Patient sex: F
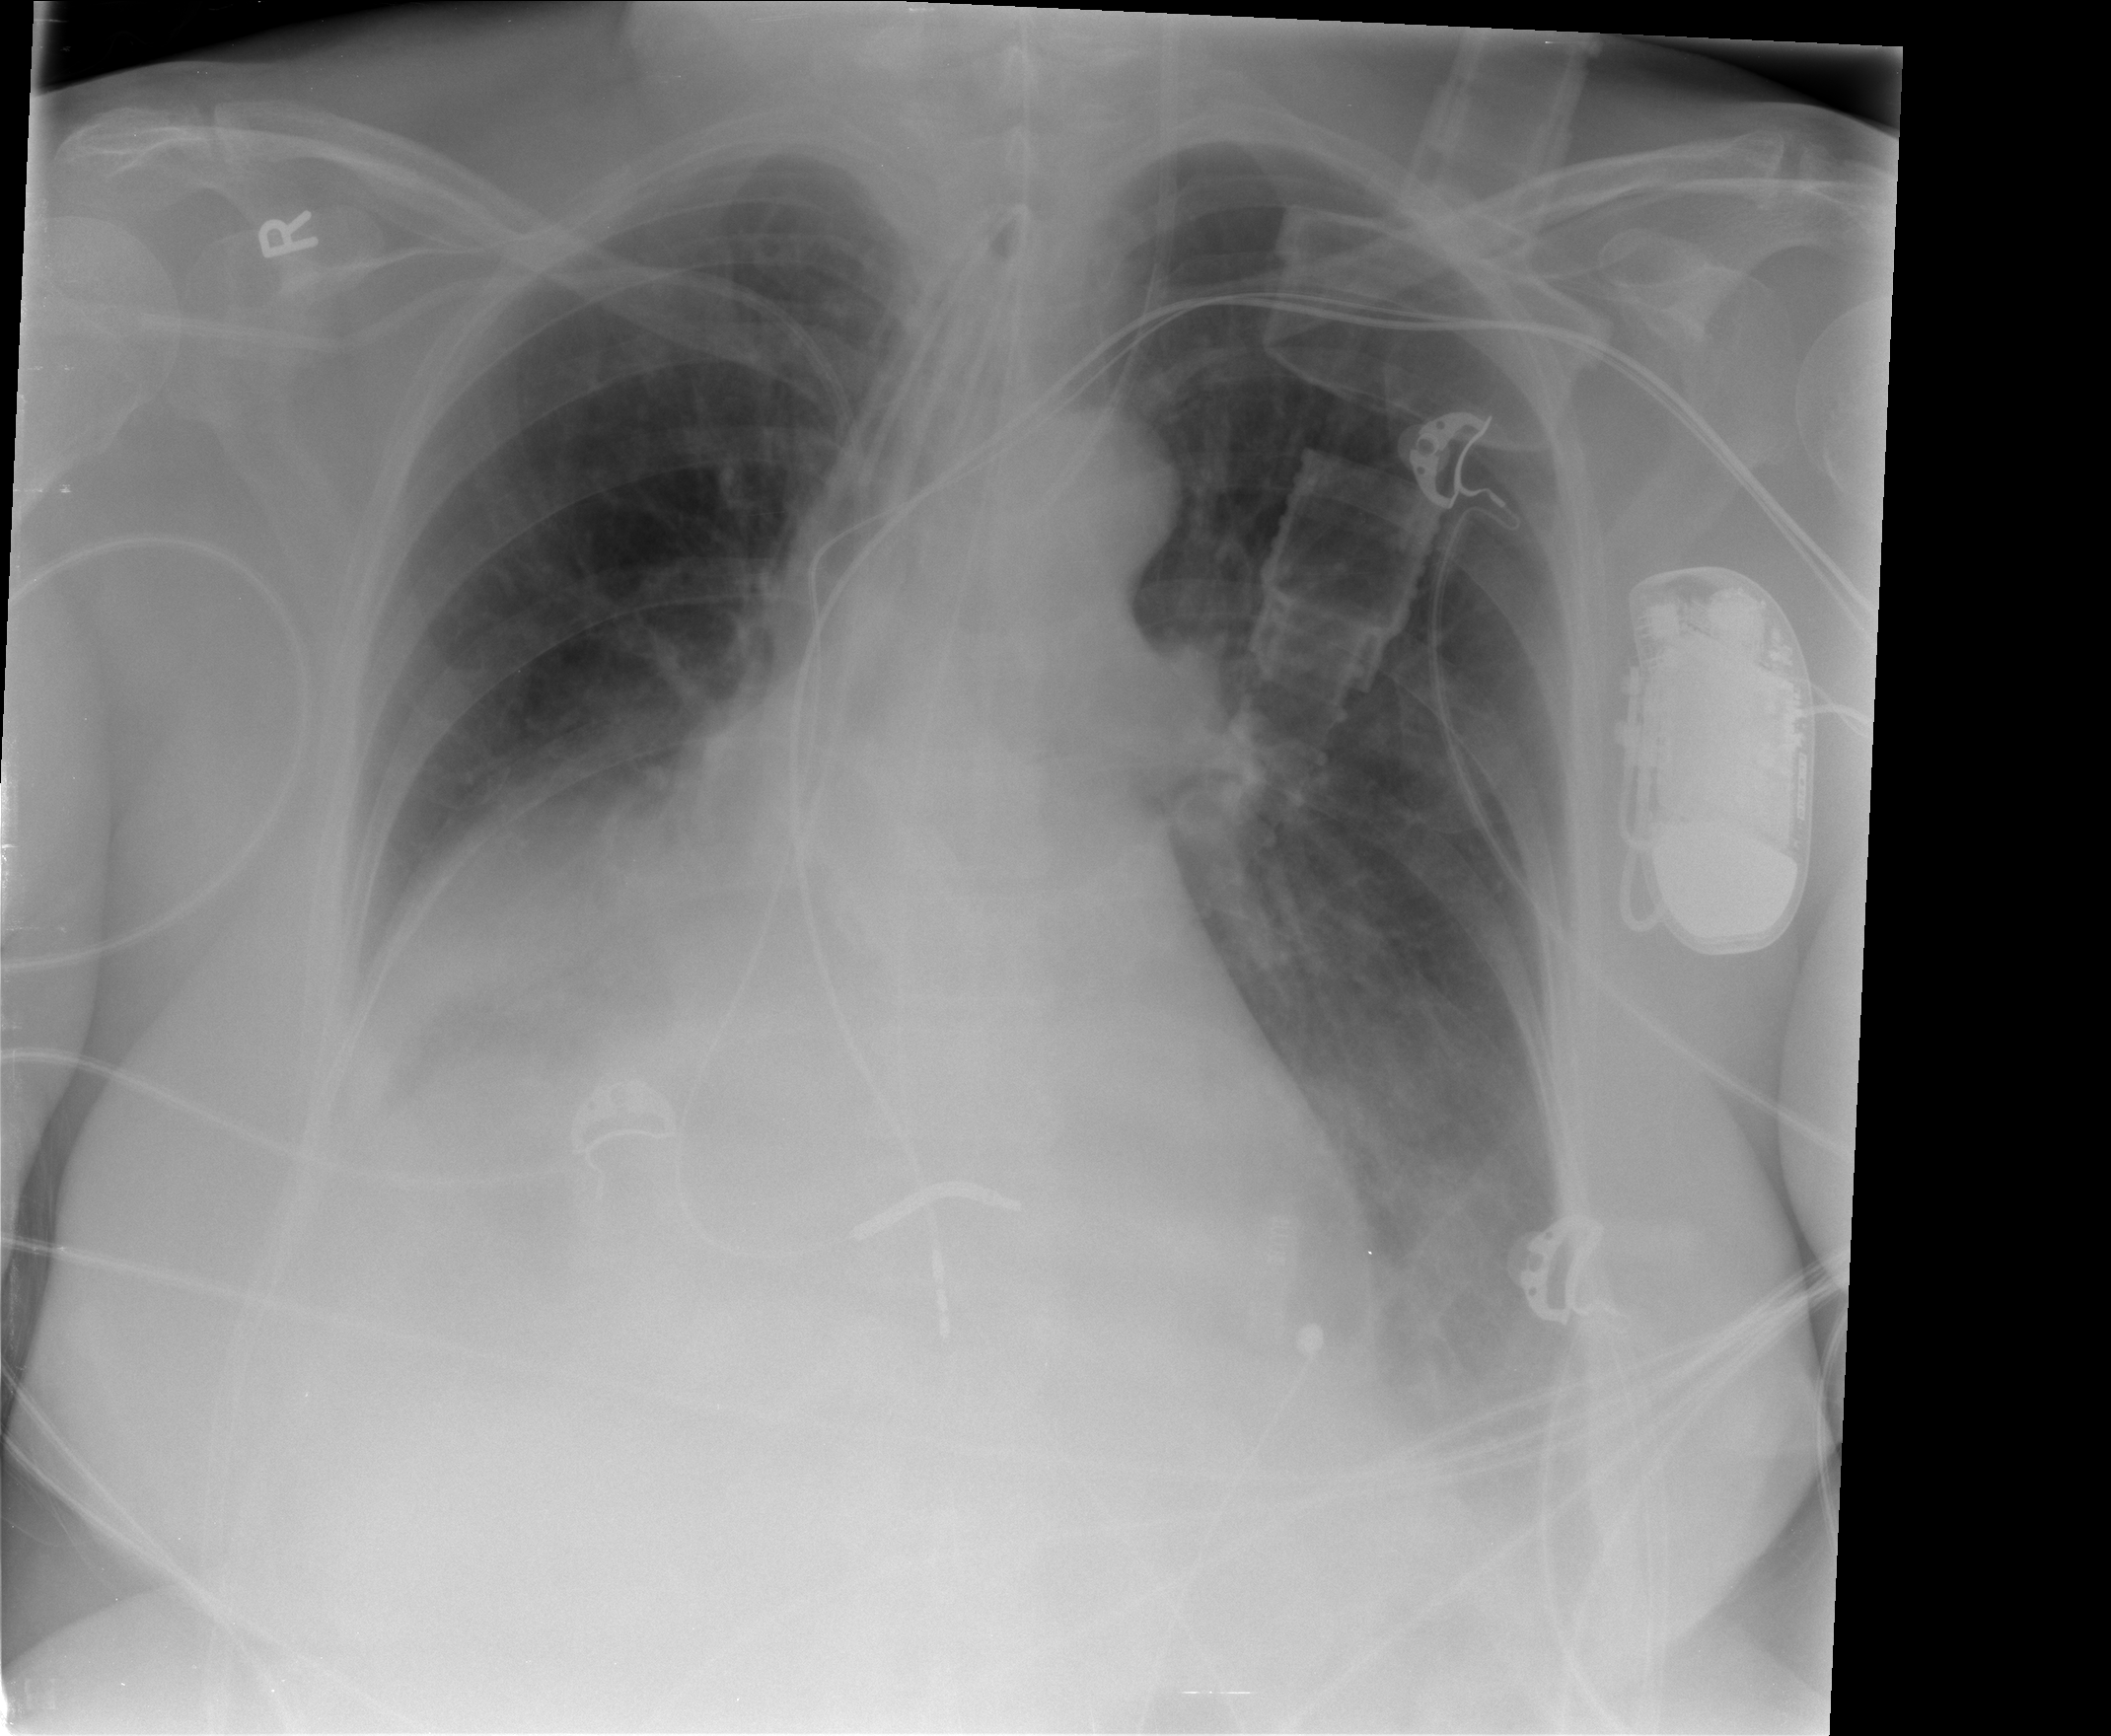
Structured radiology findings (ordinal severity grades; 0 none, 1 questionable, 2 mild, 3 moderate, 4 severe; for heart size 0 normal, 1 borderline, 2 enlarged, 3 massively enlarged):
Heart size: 0
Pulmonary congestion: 0
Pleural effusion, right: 2
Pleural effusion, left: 2
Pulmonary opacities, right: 0
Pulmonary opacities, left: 0
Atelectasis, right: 2
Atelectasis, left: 2